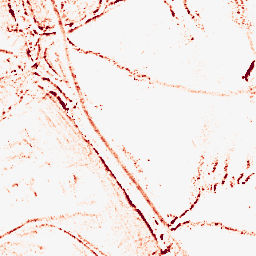
Category: morphological
Decomposition family: morphological_square
Decomposition parameters: operation: opening
size: 5
Upsampling method: sinc_blackman
Upsampling parameters: scale: 8
kernel_size: 16
Upsampling scale: 8